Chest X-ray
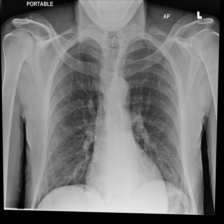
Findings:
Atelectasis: negative
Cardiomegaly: negative
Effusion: negative
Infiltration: negative
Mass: negative
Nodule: negative
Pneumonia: negative
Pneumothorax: negative
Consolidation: negative
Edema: negative
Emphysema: negative
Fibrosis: negative
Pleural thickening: negative
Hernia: negative